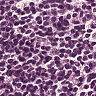
Metastatic tissue present: no